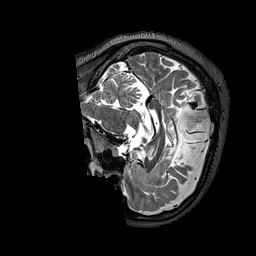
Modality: T2w
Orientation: sagittal
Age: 39
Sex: female
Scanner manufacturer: siemens
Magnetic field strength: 3 T
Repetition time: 3.2 s
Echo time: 0.567 s